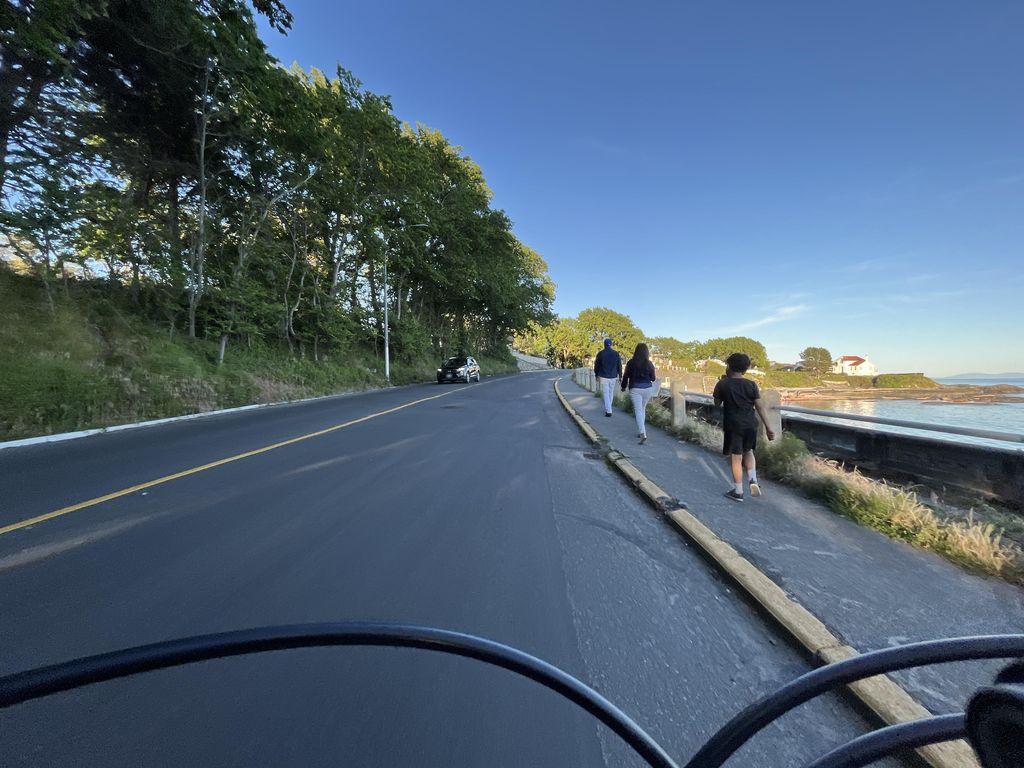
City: victoria